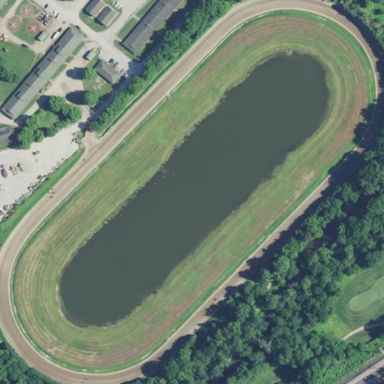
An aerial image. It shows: Asphalt track designed for horse racing in leisure land area.